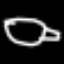
Label: leaf